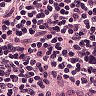
Metastatic tissue present: no